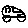
Label: car